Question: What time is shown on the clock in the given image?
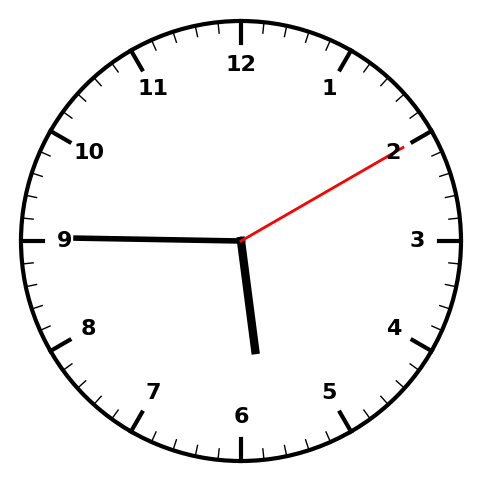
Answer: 05:45:10